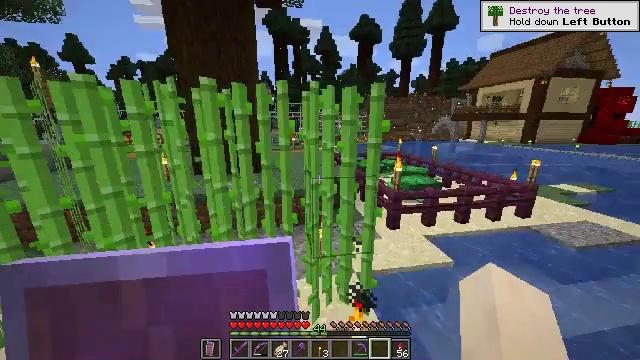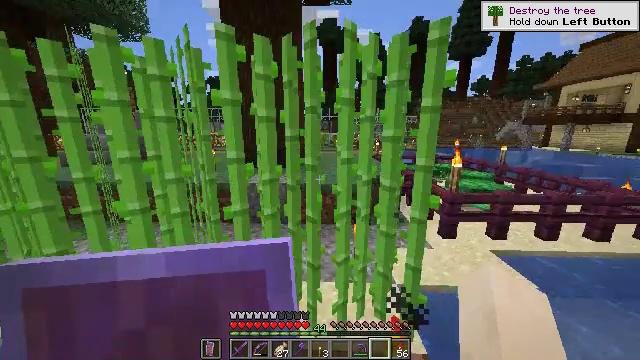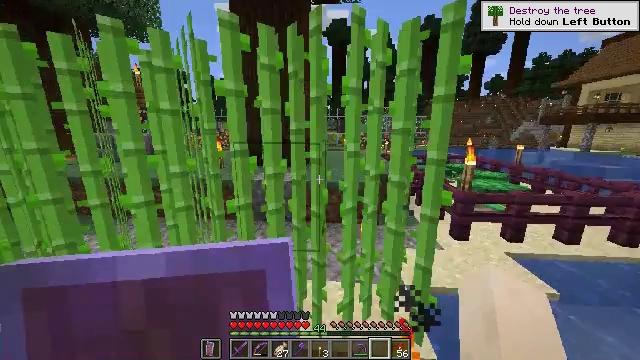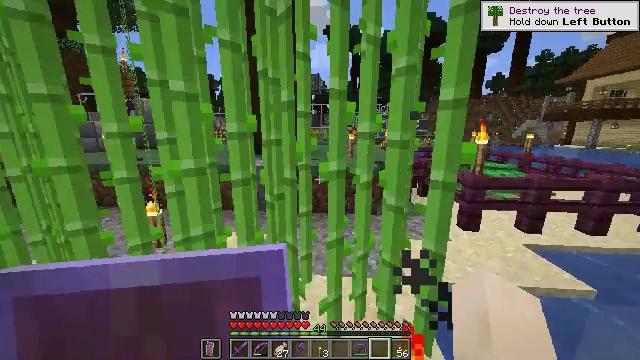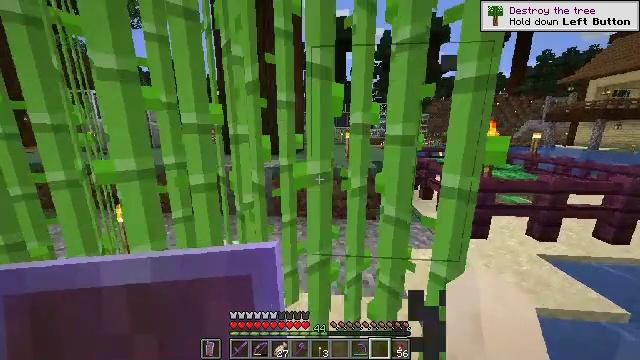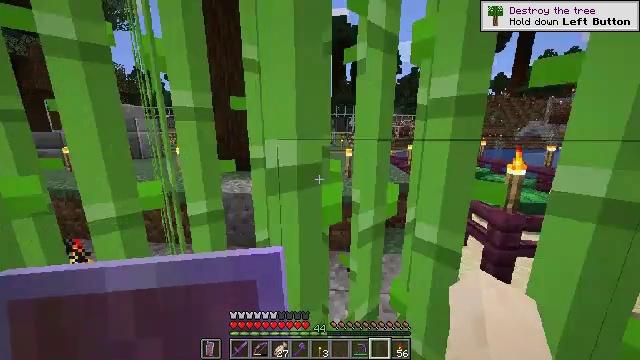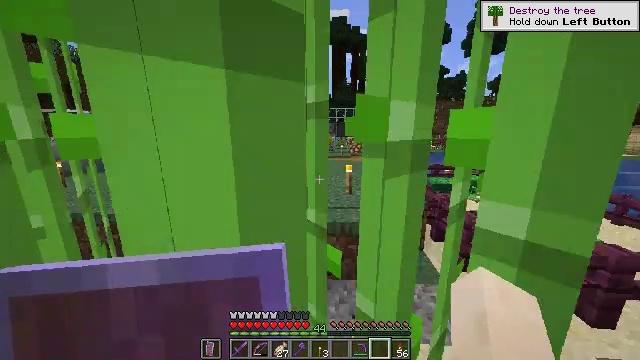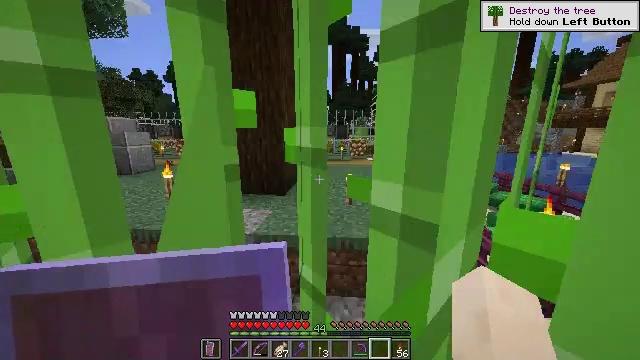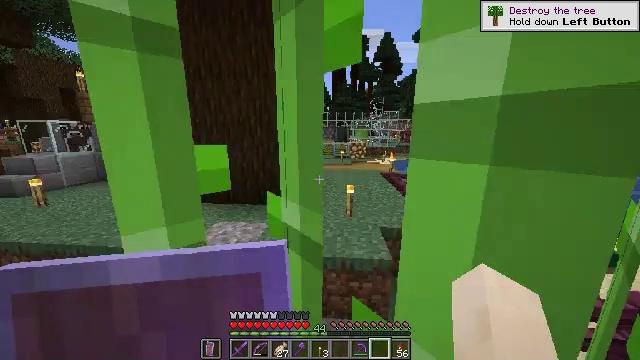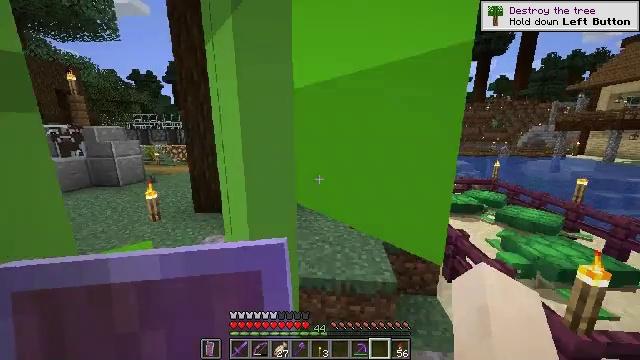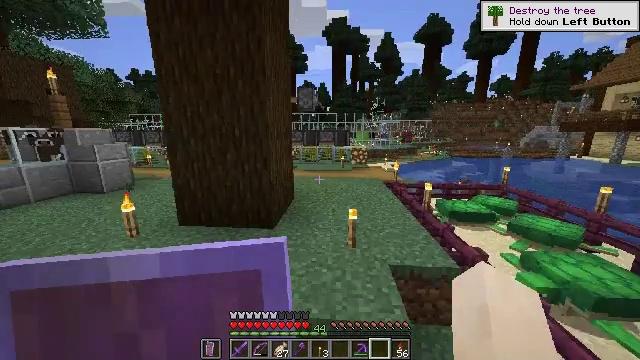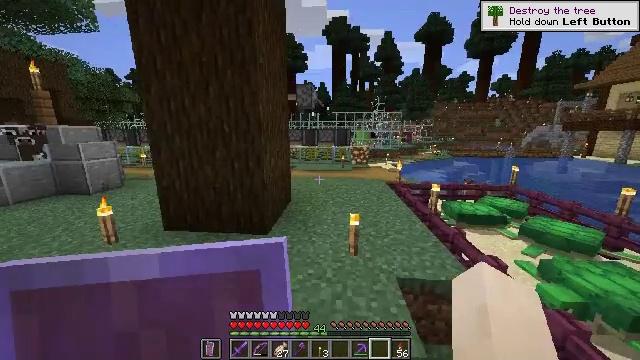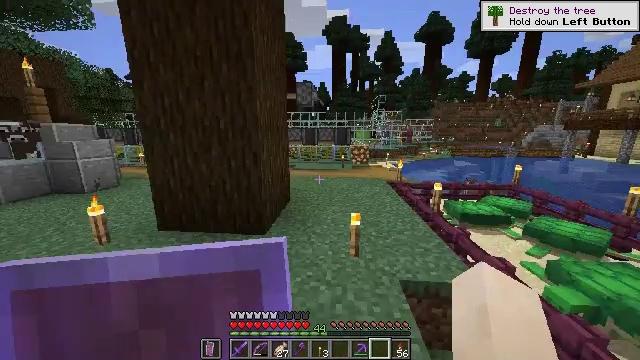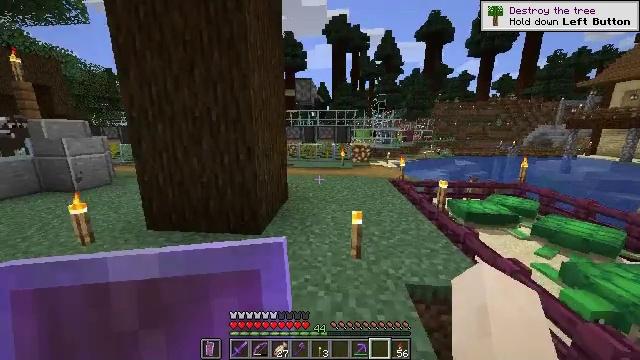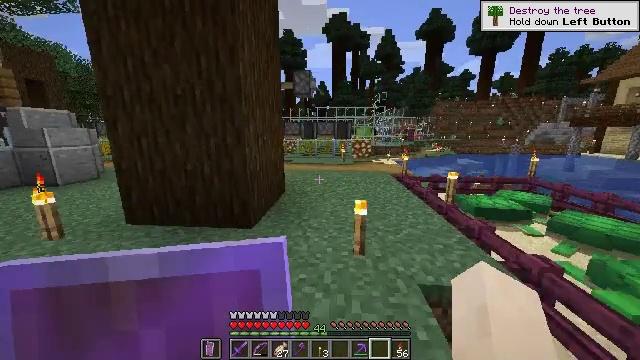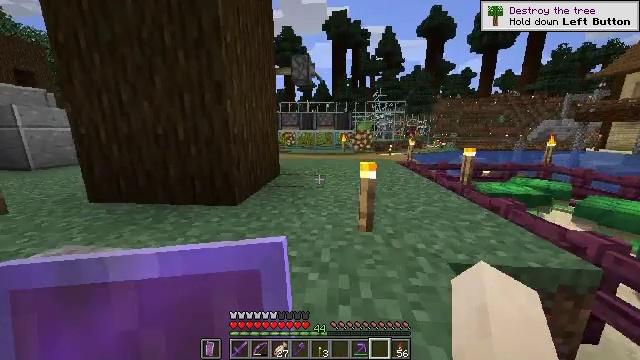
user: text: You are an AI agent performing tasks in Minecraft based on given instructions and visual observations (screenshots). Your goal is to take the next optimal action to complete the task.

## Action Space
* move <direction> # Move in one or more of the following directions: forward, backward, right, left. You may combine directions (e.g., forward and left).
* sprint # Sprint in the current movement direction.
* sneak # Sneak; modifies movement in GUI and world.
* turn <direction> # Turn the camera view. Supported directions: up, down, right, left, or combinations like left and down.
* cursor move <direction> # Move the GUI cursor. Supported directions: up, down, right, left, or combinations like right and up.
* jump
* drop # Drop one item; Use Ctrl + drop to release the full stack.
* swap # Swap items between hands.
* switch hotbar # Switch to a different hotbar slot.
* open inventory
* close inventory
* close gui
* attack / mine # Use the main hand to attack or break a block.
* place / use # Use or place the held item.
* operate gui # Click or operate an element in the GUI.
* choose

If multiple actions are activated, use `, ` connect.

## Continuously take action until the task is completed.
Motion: motion action
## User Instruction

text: Collect bone block by breaking it.
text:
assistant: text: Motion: move forward, sprint, turn left and up
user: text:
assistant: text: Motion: move forward, sprint, turn left
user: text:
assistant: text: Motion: move forward, sprint
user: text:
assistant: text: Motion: move forward, sprint
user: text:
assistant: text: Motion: move forward, sprint, jump
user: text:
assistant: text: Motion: move forward, sprint, jump
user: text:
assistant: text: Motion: move forward, sprint, jump
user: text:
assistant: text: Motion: move forward, sprint, jump
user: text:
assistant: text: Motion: move forward, sprint, jump
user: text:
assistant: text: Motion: move forward, sprint, jump
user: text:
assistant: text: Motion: move forward, sprint
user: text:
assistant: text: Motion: move forward, sprint
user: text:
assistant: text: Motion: move forward, sprint
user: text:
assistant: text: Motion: move forward, sprint
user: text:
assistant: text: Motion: move forward, sprint
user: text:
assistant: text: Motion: move forward, sprint
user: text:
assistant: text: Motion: move forward, sprint
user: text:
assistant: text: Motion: move forward, sprint, jump
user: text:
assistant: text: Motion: move forward, sprint, jump
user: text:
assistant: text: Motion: move forward, sprint, jump
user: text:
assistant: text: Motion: move forward, sprint, jump
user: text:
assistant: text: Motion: move forward, sprint, jump
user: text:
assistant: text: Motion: move forward, sprint, jump
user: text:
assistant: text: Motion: move forward, sprint
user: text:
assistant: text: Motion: move forward, sprint
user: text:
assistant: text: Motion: move forward, sprint
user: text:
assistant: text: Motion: move forward, sprint, turn right and up
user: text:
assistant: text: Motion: move forward, sprint, turn right and up
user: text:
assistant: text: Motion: move forward, sprint, turn right
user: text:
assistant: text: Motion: move forward, sprint